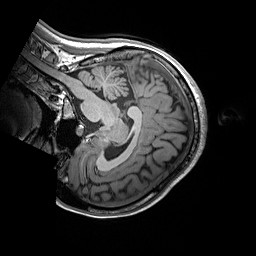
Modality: T1w
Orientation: sagittal
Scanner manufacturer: siemens
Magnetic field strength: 3 T
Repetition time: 2.2 s
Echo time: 0.00244 s